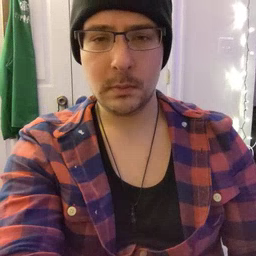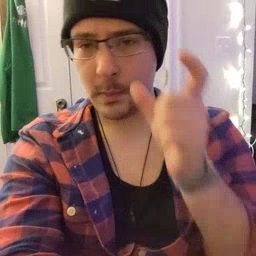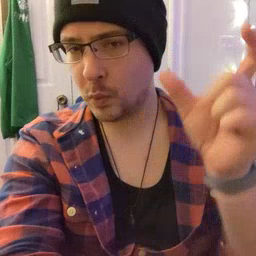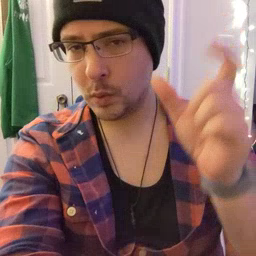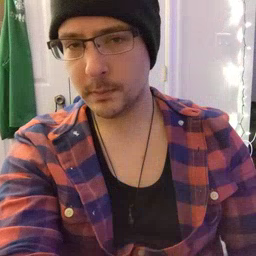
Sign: moon